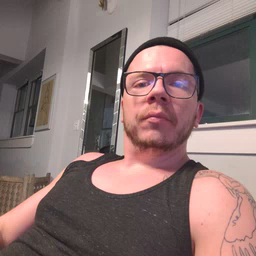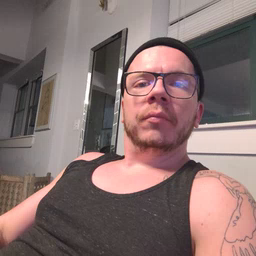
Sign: hate